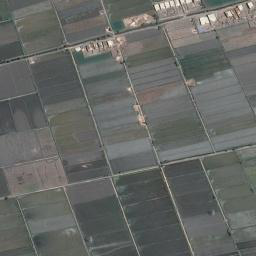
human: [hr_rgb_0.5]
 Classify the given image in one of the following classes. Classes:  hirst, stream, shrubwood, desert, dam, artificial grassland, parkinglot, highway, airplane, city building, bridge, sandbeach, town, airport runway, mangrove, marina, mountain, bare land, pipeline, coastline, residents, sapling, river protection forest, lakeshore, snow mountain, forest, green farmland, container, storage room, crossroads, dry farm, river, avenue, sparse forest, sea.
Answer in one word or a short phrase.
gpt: green farmland